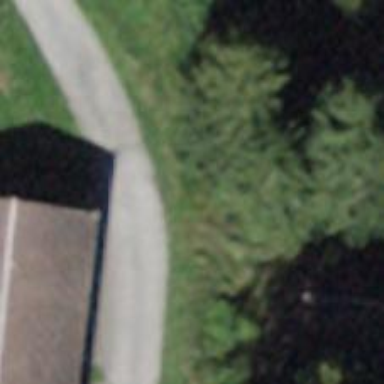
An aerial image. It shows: Gravel track with grade2 quality.